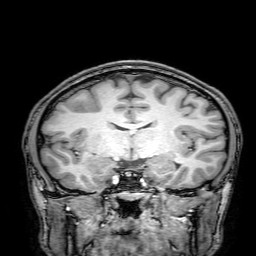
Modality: T1w
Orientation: sagittal
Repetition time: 0.00828 s
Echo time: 0.00388 s